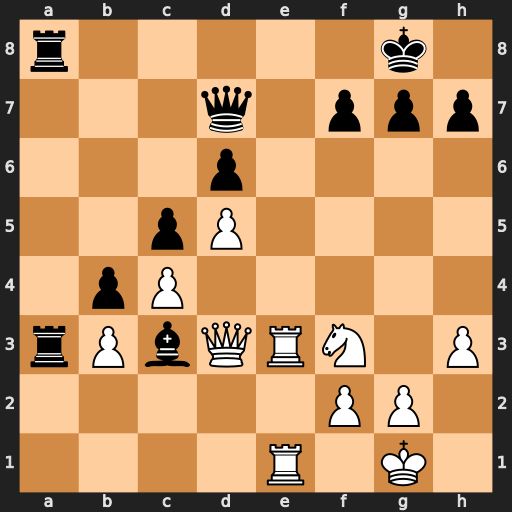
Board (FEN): r5k1/3q1ppp/3p4/2pP4/1pP5/rPbQRN1P/5PP1/4R1K1
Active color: w
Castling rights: -
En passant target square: -
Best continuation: Qf5 Bxe1 Qxd7 Bxf2+ Kxf2